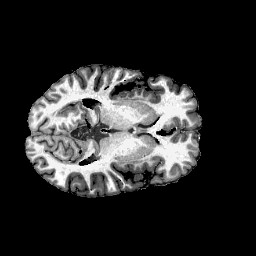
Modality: T1w
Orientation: coronal
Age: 30
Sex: male